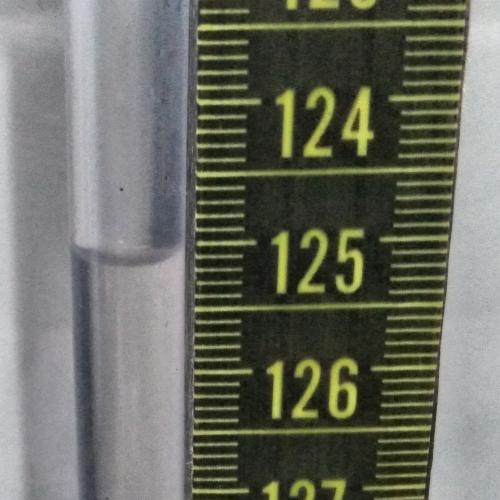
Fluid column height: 125.1 cm